Question: I have UIImageView like simple Gallery which get data from JSON.
'''
-(void)connectionDidFinishLoading:(NSURLConnection *)connection
{
NSDictionary *allDataDictionary = [NSJSONSerialization JSONObjectWithData:webdata options:0 error:nil];
NSArray *tmp =[allDataDictionary objectForKey:@"gallery"];
if (tmp.count>0){
for (NSDictionary *diction in tmp) {
[self.patternImagesArray addObject:diction];
}
NSLog(@"%@", self.patternImagesArray);
// [loading stopAnimating];
}
[self.collectionView reloadData];
}
-(UICollectionViewCell *)collectionView:(UICollectionView *)collectionView cellForItemAtIndexPath:(NSIndexPath *)indexPath{
PatternView *cell = [collectionView dequeueReusableCellWithReuseIdentifier:@"PatternCell" forIndexPath:indexPath];
NSString *myPatternString = [[self.patternImagesArray objectAtIndex:indexPath.row] valueForKey:@"thumb"];
NSData *data = [NSData dataWithContentsOfURL:[NSURL URLWithString:myPatternString]];
cell.patternImageView.image = [UIImage imageWithData:data];
return cell;
}
'''
For give full image i use this:
'''
-(void)viewDidLoad{
NSString *path=[_newsData valueForKey:@"bigimg"];
NSData* imageData = [NSData dataWithContentsOfURL: [NSURL URLWithString: path]];
UIImage* image = [UIImage imageWithData: imageData];
NSLog(@"%@", image);
_imageParse.image = image;
[_PanelTools setHidden:YES];
}
'''
When i push on any image in my CollectionViewCell i can see full image, but how to create swipe left/right for next image or back. I know how to make swipe into the any side but how to create swipe with image next/back.

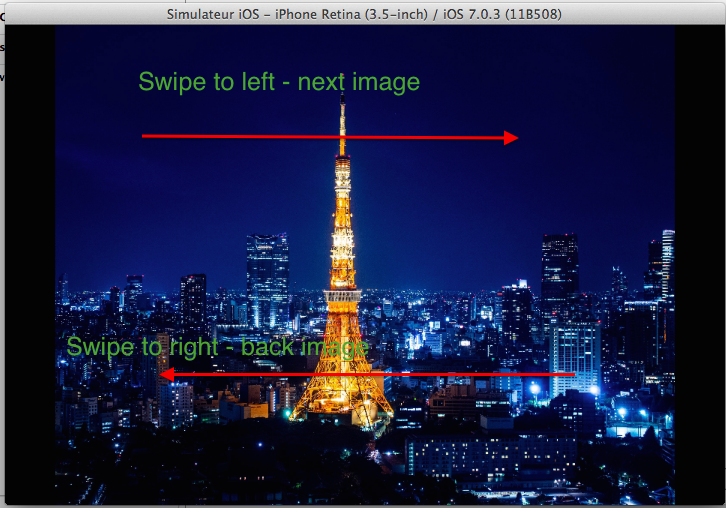
Answer: First, create two methods, -nextImage and -prevImage and put in the code for displaying the next and previous images respectively.
Then add swipe gesture recognizers using the following code in -viewDidLoad:
'''
UISwipeGestureRecognizer *swipeLeft = [[UISwipeGestureRecognizer alloc]initWithTarget:self action:@selector(swipeImage:)];
swipeLeft.direction = UISwipeGestureRecognizerDirectionLeft;
[_imageParse addGestureRecognizer:swipeLeft];
UISwipeGestureRecognizer *swipeRight = [[UISwipeGestureRecognizer alloc]initWithTarget:self action:@selector(swipeImage:)];
swipeRight.direction = UISwipeGestureRecognizerDirectionRight;
[_imageParse addGestureRecognizer:swipeRight];
'''
To be able to show the images, your need to first send the whole array of data instead of the dictionary with the current item. For this, convert the _newsData property to an NSArray and where you set the current item's dictionary in the new viewController, set the whole data instead. Also, introduce a new variable. Like so:
'''
@property (strong, nonatomic) NSArray *newsData;
@property NSInteger currentIndex;
'''
Introduce a method for showing the image based on index
'''
-(void)showImageAtIndex:(NSInteger)index
{
NSString *path=[[_newsData objectAtIndex:index] objectForKey:@"bigimg"];
NSData* imageData = [NSData dataWithContentsOfURL: [NSURL URLWithString: path]];
UIImage* image = [UIImage imageWithData: imageData];
NSLog(@"%@", image);
_imageParse.image = image;
}
'''
Now, in your viewDidLoad method, set the current image as:
'''
[self showImageAtIndex:_currentIndex];
'''
The -swipeImage method should look something like this:
'''
-(void)swipeImage:(UISwipeGestureRecognizer*)recognizer
{
NSInteger index = _currentIndex;
if (recognizer.direction == UISwipeGestureRecognizerDirectionLeft)
{
index++;
}
else if (recognizer.direction == UISwipeGestureRecognizerDirectionRight)
{
index--;
}
if (index > 0 || index < ([_newsData count] - 1))
{
_currentIndex = index;
[self showImageAtIndex:_currentIndex];
}
else
{
NSLog(@"Reached the end, swipe in opposite direction");
}
}
'''
Here's what your -prepareForSegue method of the GalleryControllerCollection class should look like:
'''
-(void)prepareForSegue:(UIStoryboardSegue *)segue sender:(id)sender
{
PatternView *cell = (PatternView *)sender;
NSIndexPath *indexPath = [self.collectionView indexPathForCell:cell];
GalleryControllerFullmage *vc = (GalleryControllerFullmage*)segue.destinationViewController;
vc.newsData = [_patternImagesArray copy];
vc.currentIndex = indexPath.row;
}
'''
Name the segue which transitions from the collection to the image view as "goToFullImage"
'''
-(void)collectionView:(UICollectionView *)collectionView didSelectItemAtIndexPath:(NSIndexPath *)indexPath
{
[self performSegueWithIdentifier:@"goToFullImage" sender:[collectionView cellForItemAtIndexPath:indexPath]];
}
'''